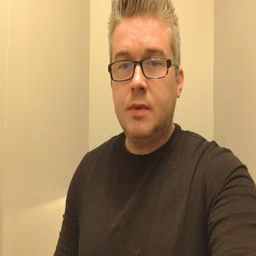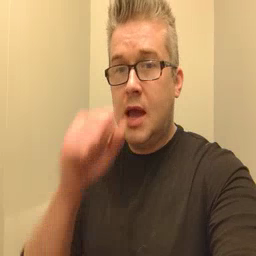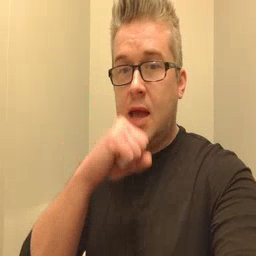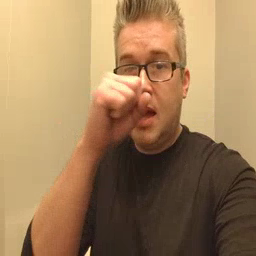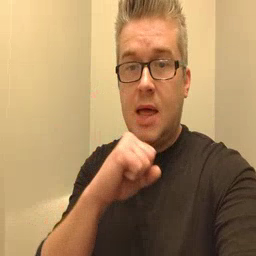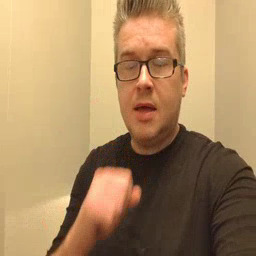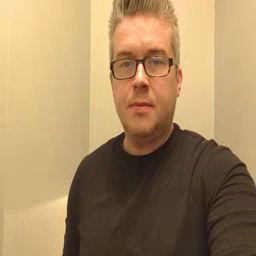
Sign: icecream